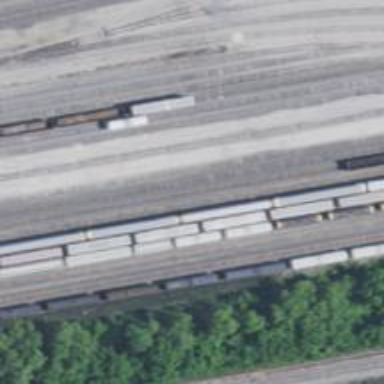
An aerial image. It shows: View of railway yard.